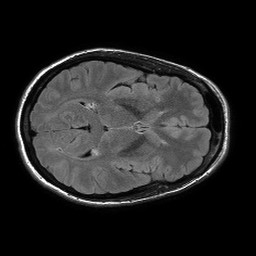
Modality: FLAIR
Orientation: axial
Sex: female
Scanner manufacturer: philips
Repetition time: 11 s
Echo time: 0.125 s